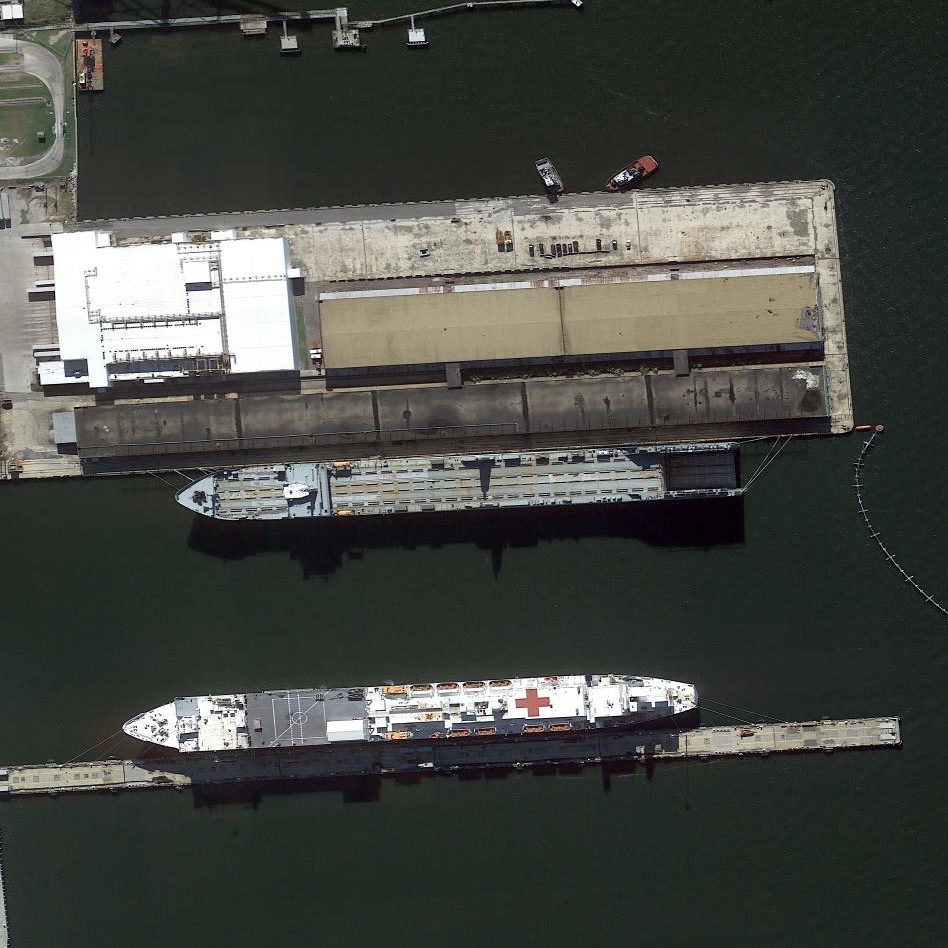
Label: Medical_ship